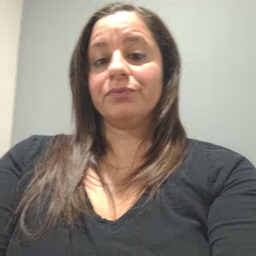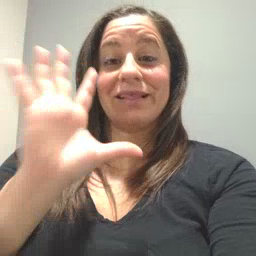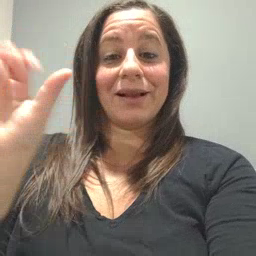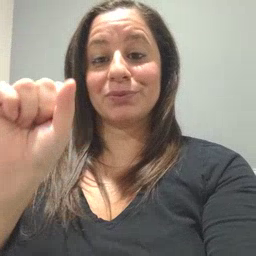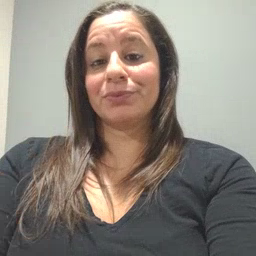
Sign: loud